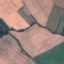
Land use / land cover class: AnnualCrop